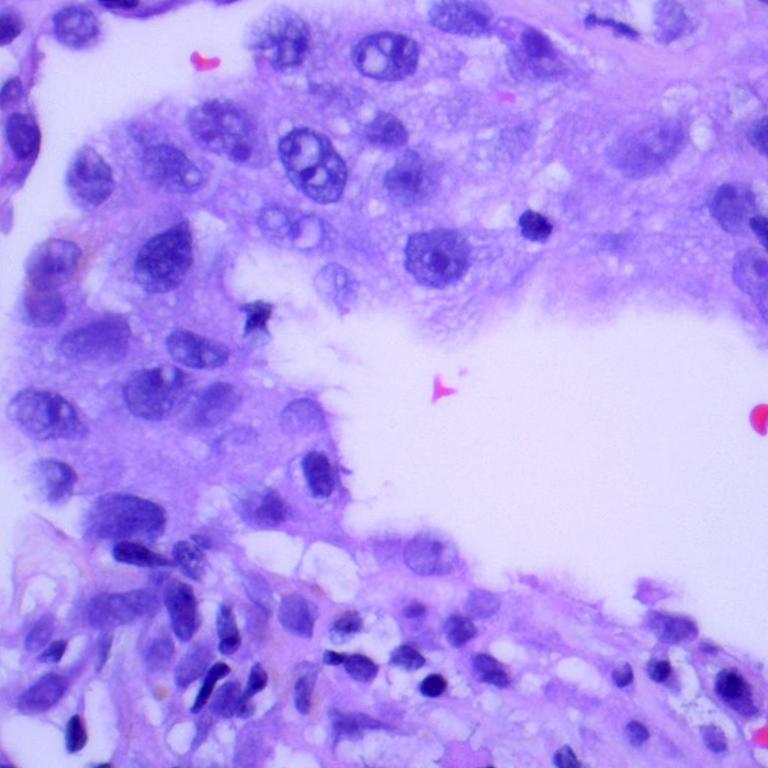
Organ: lung
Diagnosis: adenocarcinomas